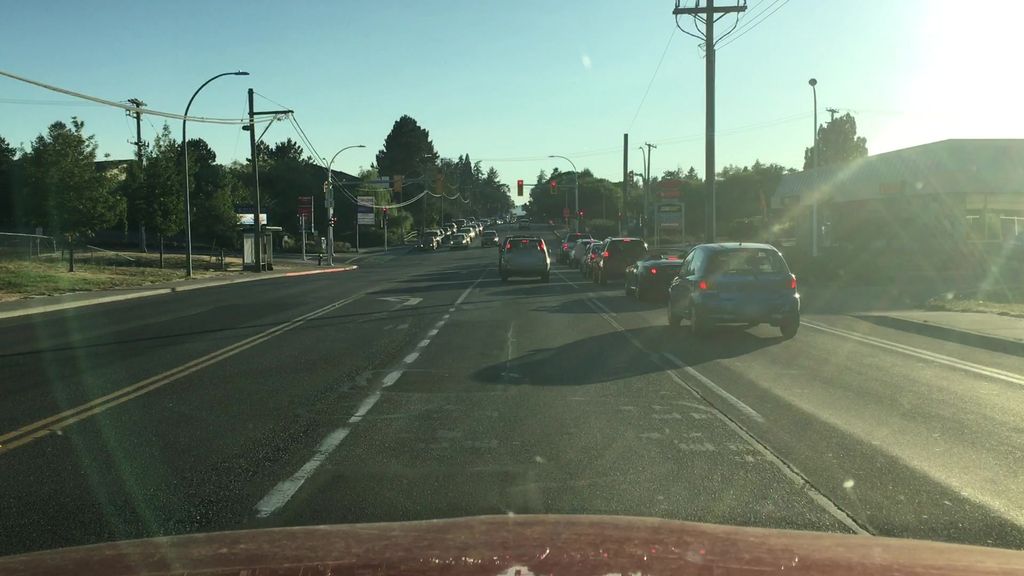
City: victoria